Question: I want to fill color inside a graph using UIBezierPath. Till now I have used following code:
'''
NSMutableArray *graphData=[[NSMutableArray alloc] initWithObjects:[NSArray arrayWithObjects:@"2013-06-26",@"46", nil],[NSArray arrayWithObjects:@"2013-06-27",@"37", nil],[NSArray arrayWithObjects:@"2013-06-28",@"96", nil],[NSArray arrayWithObjects:@"2013-06-29",@"29", nil],[NSArray arrayWithObjects:@"2013-06-30",@"29", nil],[NSArray arrayWithObjects:@"2013-07-01",@"24", nil], nil];
UIBezierPath *aPath = [UIBezierPath bezierPath];
[[UIColor blackColor] setStroke];
[[UIColor redColor] setFill];
[aPath moveToPoint:CGPointMake(10, kGraphBottom-[[[graphData objectAtIndex:0] objectAtIndex:1]floatValue])];
for (int i = 1; i < graphData.count; i++)
{
[aPath addLineToPoint:CGPointMake(10+50* (i), kGraphBottom-[[[graphData objectAtIndex:i] objectAtIndex:1]floatValue])];
}
[aPath moveToPoint:CGPointMake(10+50*graphData.count , kGraphBottom)];
[aPath moveToPoint:CGPointMake(10 , kGraphBottom)];
[aPath moveToPoint:CGPointMake(10 , kGraphBottom-[[[graphData objectAtIndex:0] objectAtIndex:1]floatValue])];
[aPath closePath];
[aPath fill];
[aPath stroke];
'''
The output that i am getting is like the image shown below:
How can i fill the color between the graph and the x,y axis?
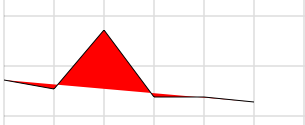
Answer: It looks like you are not closing your path properly, hence the straight line between the first and last points. You should use 'addLineToPoint' for the last three points not just 'moveToPoint' and then I think you will be there.